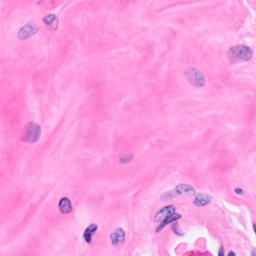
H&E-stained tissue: Breast